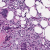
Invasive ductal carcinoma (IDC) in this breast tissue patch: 0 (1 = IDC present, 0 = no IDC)